Question:
I want to get all those green underlined information using jsoup. And as selecter I want to use that red underlined div class hoverDiv
The code I am using is somewhat like below:
'''
doc = Jsoup.connect("http://www.mo").get();
links = doc.select("div.hoverDiv");
'''
But it is not working...
So what should be the selecter?
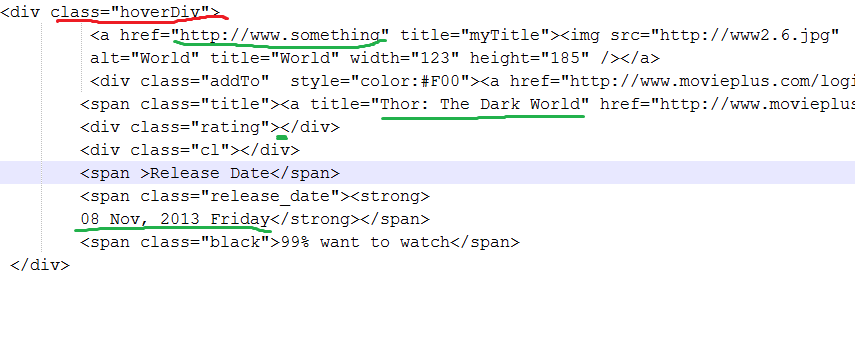
Answer: ## Update
HTML you showed in your question is not code of the page but probably code generated by JavaScript after page is loaded. Try maybe this way
'''
Document doc = Jsoup.connect("http://www.movieplus.com/hollywood/upcoming/").get();
Elements elements = doc.select(".ListDetails .ListData");
for (Element el : elements) {
System.out.println(el.select("a[href]").first().attr("href"));
System.out.println(el.select("img[title]").first().attr("title"));
System.out.println(el.select(".mRate ,want").text());
System.out.println(el.select(".relDate").text());
System.out.println("----------");
}
'''